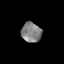
Tissue: lung
Cell type: Epithelial cells
Senescence score: 0.2311
Nuclear area (px): 385
Mean DAPI intensity: 130.499